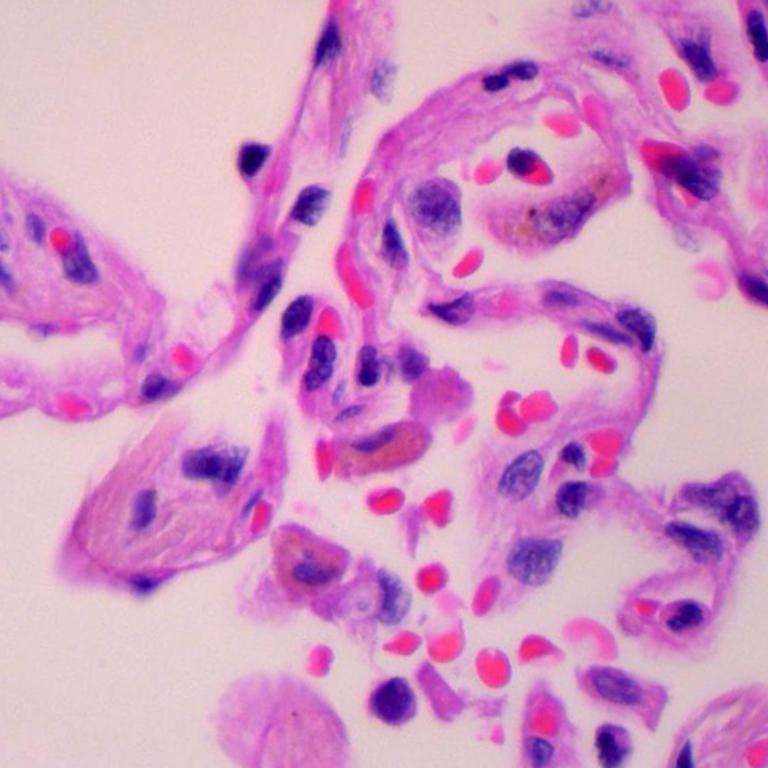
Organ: lung
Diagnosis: benign